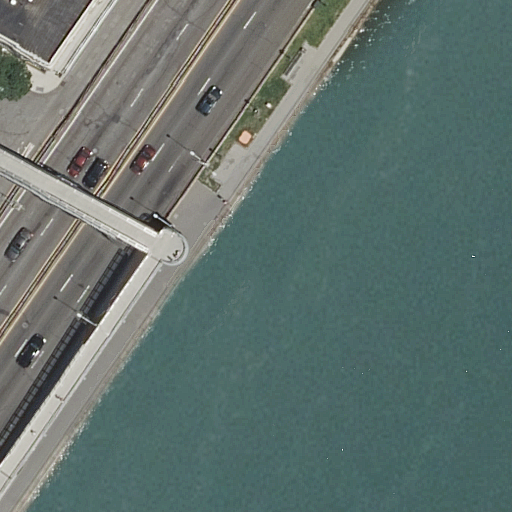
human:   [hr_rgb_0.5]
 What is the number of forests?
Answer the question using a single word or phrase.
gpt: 0

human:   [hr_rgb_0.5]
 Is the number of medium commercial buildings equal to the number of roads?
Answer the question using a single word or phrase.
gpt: no

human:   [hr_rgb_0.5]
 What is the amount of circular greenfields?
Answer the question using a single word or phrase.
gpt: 0

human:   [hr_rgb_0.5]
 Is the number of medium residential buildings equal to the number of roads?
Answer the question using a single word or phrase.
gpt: no

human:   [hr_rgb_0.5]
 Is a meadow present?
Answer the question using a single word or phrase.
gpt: no

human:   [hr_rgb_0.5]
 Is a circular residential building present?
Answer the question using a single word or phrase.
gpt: no

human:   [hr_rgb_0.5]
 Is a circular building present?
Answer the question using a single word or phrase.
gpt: no

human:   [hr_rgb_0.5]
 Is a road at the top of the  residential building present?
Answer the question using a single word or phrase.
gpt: no

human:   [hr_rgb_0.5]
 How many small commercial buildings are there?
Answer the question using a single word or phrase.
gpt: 0

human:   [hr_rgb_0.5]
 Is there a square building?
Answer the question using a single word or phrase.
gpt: no

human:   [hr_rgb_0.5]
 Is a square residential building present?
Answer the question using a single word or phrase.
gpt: no

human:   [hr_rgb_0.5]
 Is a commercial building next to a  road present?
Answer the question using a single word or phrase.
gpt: no

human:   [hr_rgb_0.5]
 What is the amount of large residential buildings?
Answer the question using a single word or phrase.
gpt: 0

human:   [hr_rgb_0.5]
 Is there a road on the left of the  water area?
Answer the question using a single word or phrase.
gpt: yes

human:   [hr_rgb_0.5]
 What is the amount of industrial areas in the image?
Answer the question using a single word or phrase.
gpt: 0

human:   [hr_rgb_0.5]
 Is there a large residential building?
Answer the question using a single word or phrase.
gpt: no

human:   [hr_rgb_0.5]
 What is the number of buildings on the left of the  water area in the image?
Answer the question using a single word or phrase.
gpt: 1

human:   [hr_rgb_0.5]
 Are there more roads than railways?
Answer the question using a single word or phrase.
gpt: yes

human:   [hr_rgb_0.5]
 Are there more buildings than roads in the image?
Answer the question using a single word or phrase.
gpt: no

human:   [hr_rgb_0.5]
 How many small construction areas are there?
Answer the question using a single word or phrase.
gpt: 0

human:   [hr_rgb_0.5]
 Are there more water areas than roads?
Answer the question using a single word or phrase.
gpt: no

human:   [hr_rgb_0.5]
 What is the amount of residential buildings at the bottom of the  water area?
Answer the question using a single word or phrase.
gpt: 0

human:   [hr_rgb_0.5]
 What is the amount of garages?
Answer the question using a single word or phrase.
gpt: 0

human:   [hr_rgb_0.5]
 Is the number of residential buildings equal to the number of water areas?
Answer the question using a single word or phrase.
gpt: yes

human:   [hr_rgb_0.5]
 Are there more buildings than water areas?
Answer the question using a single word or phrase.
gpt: no

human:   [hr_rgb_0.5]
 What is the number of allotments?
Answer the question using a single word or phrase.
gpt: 0

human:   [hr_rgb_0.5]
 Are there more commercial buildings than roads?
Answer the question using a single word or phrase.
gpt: no

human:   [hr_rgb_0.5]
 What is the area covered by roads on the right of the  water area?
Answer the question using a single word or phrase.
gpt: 0m2

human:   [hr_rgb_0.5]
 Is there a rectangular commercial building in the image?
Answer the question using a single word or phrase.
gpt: no

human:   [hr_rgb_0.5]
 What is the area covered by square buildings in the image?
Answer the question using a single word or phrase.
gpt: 0m2

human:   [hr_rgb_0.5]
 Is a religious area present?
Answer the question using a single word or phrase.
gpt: no

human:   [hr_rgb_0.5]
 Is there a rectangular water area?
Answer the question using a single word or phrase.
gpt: yes

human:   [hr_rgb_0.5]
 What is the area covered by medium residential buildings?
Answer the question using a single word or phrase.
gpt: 160m2

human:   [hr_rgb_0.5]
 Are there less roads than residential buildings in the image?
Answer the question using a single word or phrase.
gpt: no

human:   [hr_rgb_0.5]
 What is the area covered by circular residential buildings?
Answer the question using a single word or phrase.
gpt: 0m2

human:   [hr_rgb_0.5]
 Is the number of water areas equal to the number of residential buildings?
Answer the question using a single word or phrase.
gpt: yes